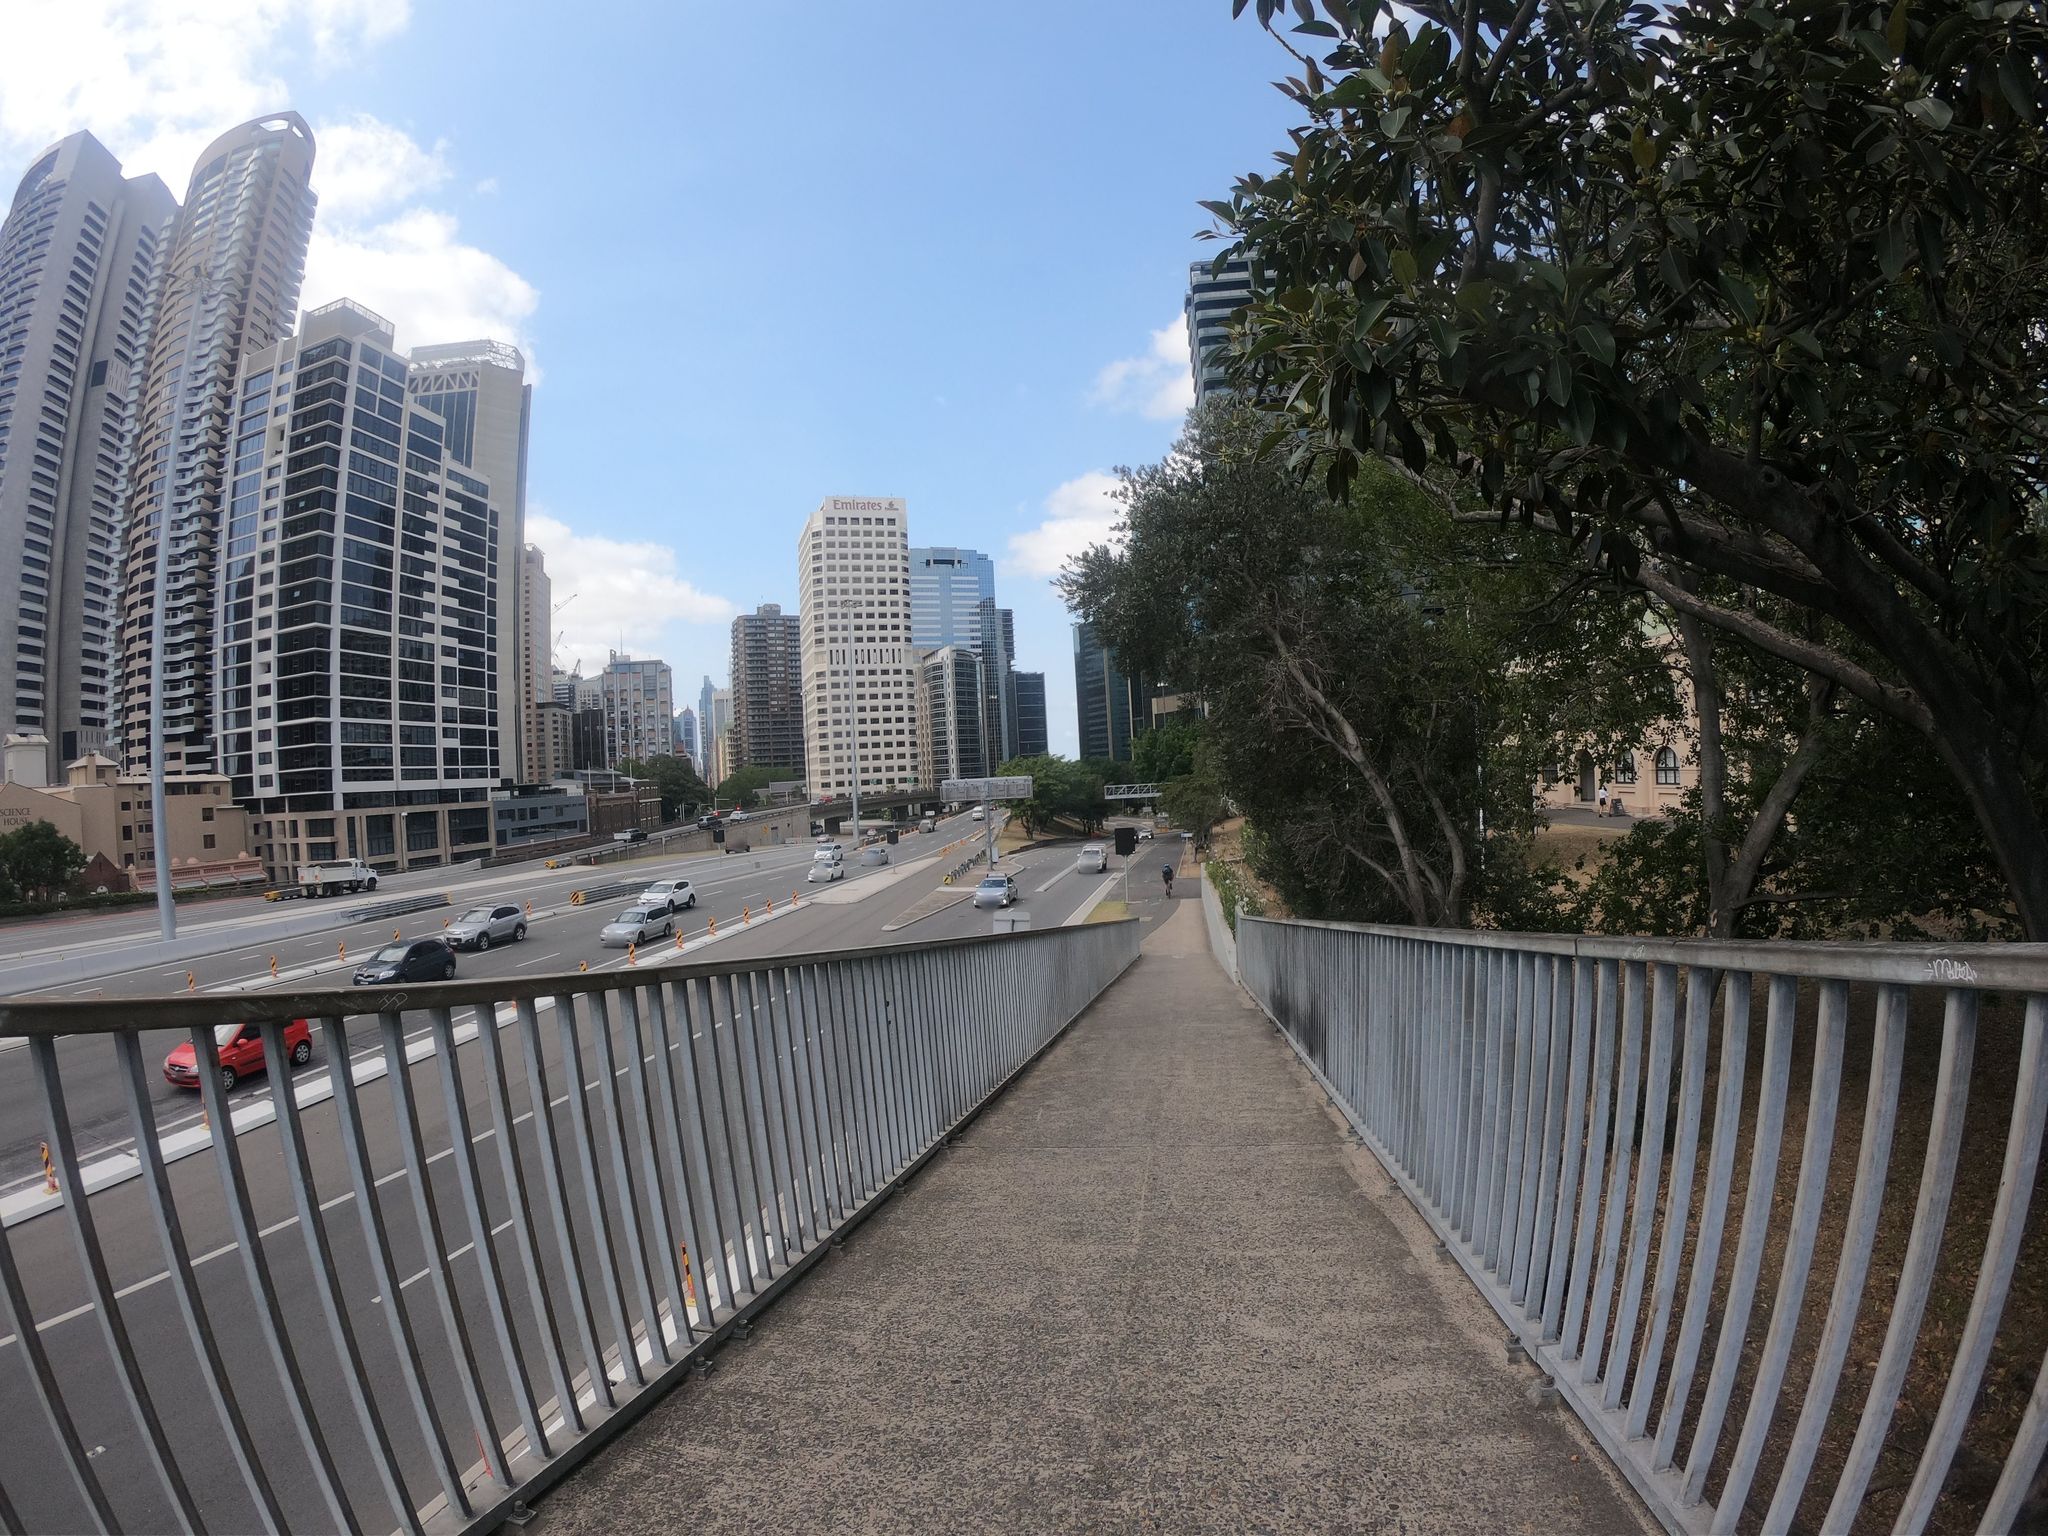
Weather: clear
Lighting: day
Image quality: good
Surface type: cycling surface
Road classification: cycleway, unclassified
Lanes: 2
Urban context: urban centre
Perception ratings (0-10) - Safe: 6.72, Lively: 3.92, Beautiful: 7.16, Boring: 3.85, Depressing: 2.65, Wealthy: 3.93